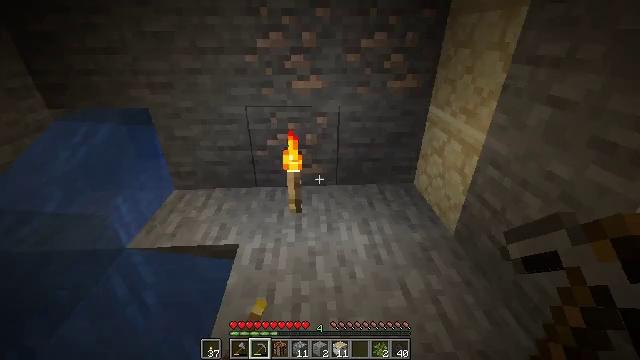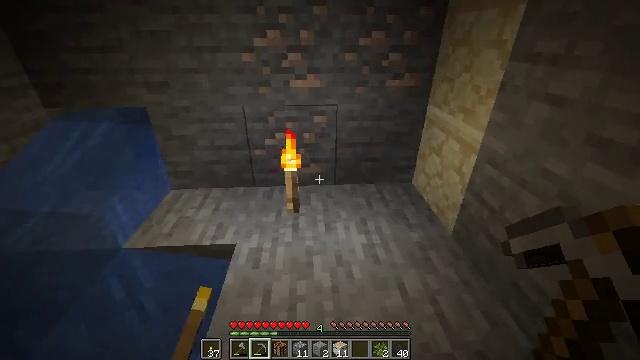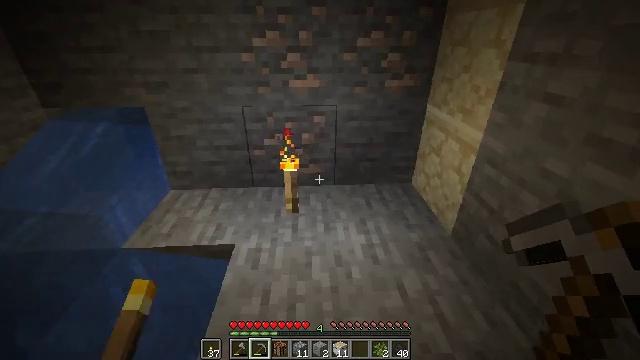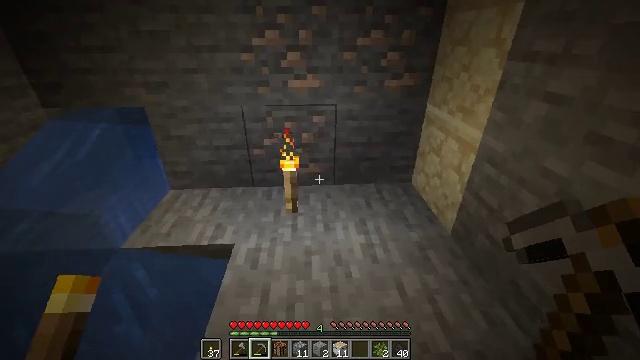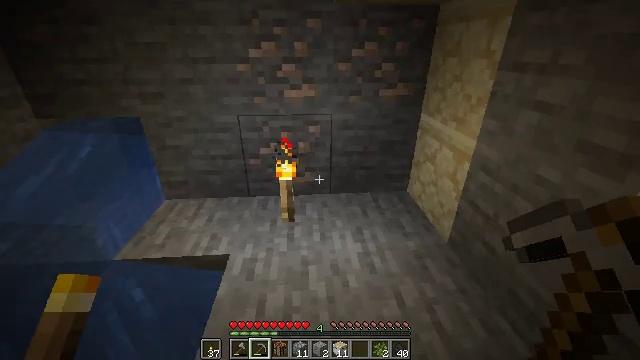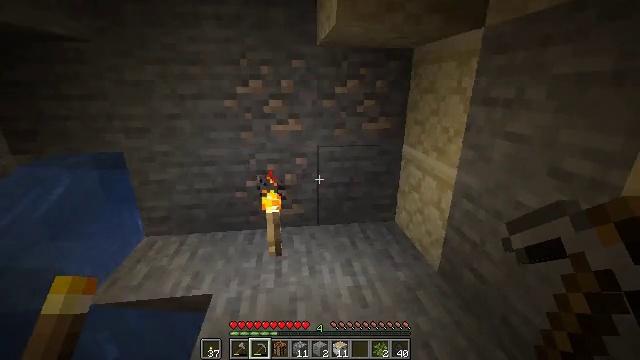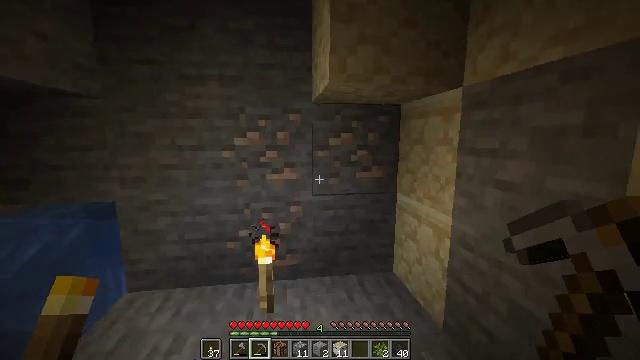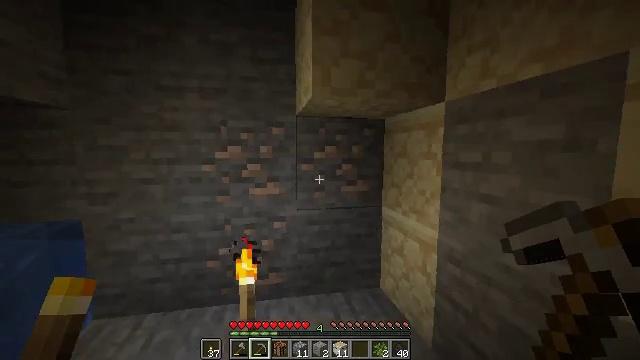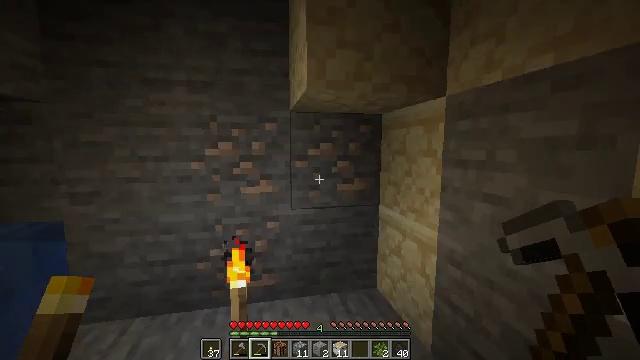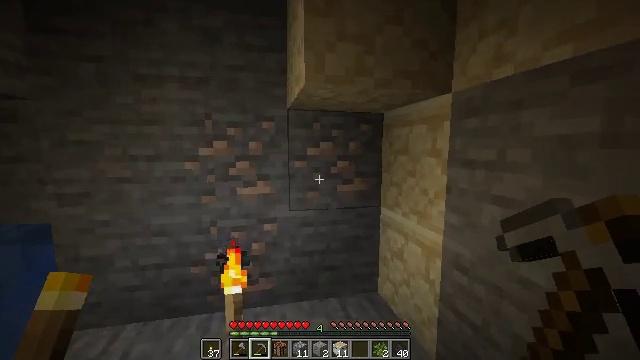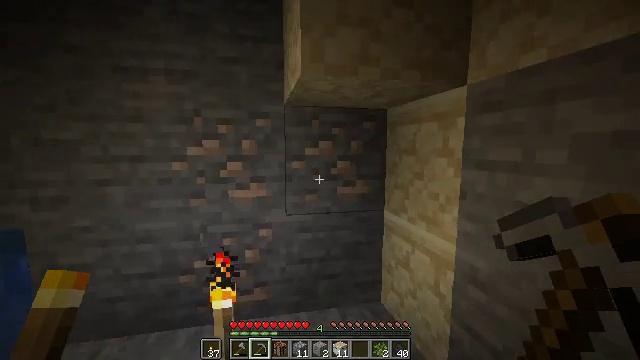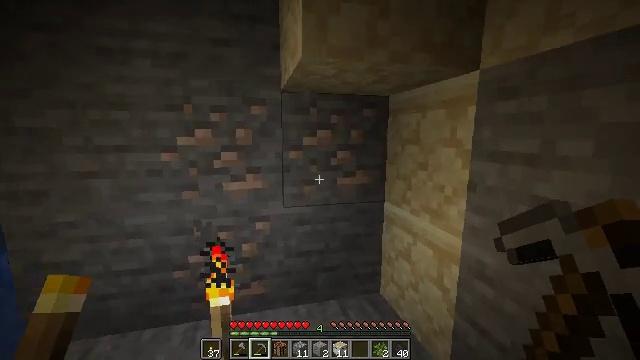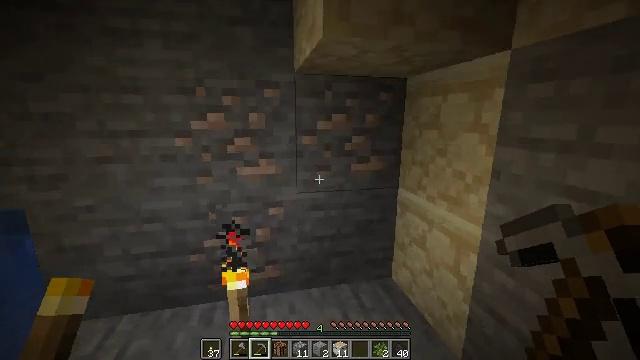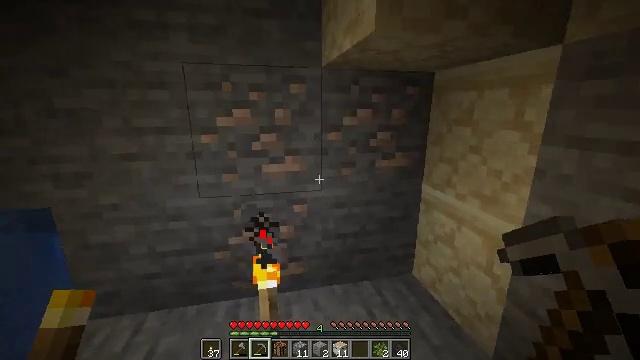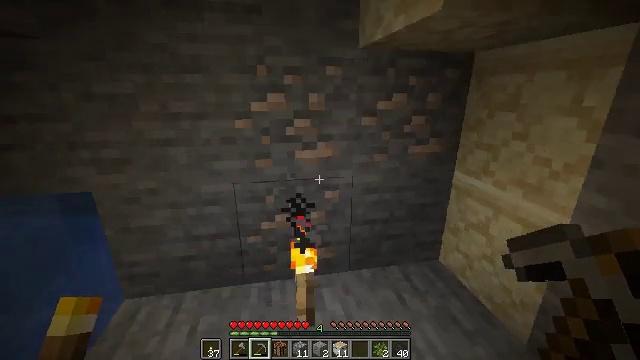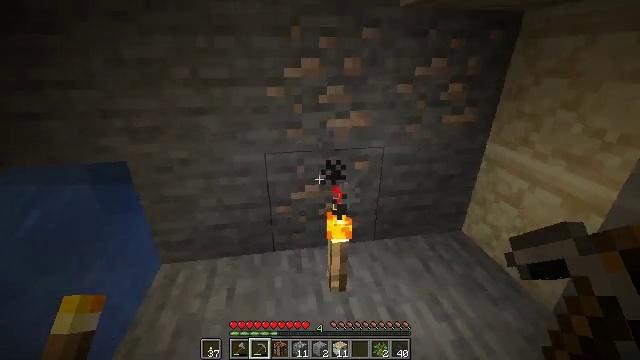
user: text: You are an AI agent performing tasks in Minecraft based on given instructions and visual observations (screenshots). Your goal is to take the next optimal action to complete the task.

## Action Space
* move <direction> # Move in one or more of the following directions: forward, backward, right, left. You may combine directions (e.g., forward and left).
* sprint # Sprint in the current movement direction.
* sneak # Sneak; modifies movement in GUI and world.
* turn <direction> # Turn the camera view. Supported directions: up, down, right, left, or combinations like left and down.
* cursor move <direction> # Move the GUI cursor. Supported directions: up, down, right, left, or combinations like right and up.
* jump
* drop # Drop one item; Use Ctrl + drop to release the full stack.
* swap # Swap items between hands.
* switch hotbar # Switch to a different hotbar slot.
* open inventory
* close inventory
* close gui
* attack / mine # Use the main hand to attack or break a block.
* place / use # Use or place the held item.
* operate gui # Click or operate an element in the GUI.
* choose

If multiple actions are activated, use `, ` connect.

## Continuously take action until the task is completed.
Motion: motion action
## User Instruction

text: Mine the torch on the wall.
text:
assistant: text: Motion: no_op
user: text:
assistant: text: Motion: no_op
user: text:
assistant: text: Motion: no_op
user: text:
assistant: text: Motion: turn up
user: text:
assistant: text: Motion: turn right and up
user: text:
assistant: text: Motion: turn right and up
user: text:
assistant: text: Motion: move forward, turn right and up
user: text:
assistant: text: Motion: move forward
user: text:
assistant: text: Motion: move forward
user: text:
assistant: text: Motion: no_op
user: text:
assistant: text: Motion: move left, turn right and down
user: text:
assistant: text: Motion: move left, turn left and down
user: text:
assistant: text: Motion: move left, turn down
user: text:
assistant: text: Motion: move left, turn left and down
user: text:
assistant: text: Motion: turn left and down
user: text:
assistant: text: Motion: turn left and down
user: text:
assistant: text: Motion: turn down
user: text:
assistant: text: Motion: turn down, attack / mine
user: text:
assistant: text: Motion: attack / mine
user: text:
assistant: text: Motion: turn right, attack / mine
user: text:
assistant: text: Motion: turn right
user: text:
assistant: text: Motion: turn left and up
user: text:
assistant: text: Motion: turn right and up
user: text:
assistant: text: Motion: turn left
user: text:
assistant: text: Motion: turn left
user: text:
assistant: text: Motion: turn left and down
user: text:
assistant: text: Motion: turn right
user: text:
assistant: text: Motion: turn right
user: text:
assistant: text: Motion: attack / mine
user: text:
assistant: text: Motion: attack / mine